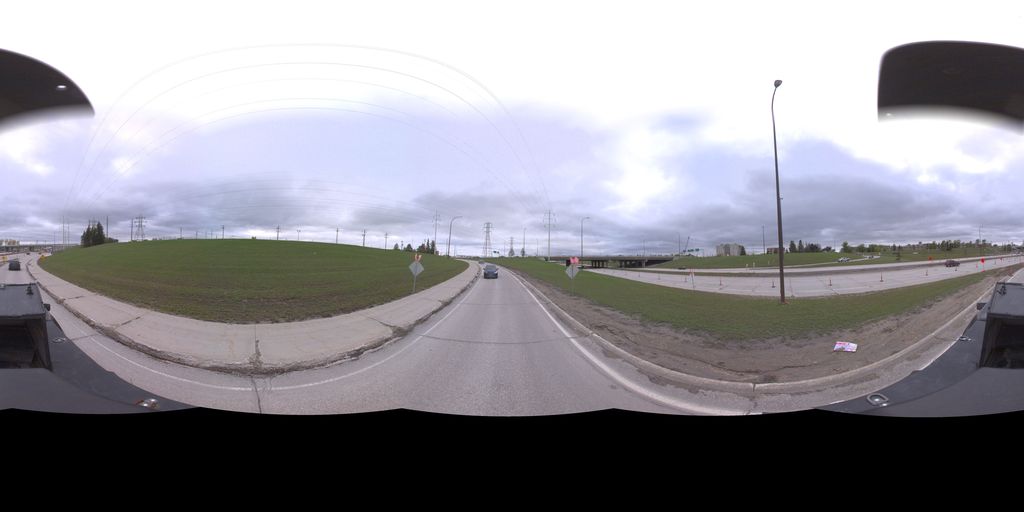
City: winnipeg